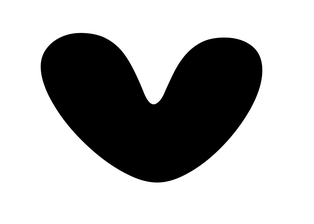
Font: Gluten_Black